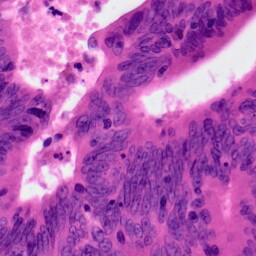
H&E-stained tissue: Colon